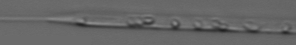
Label: Rhizosolenia